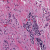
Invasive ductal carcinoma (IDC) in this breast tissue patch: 0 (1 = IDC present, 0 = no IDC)